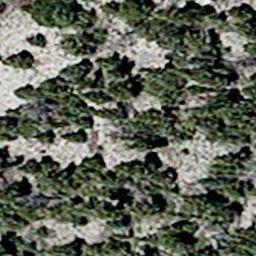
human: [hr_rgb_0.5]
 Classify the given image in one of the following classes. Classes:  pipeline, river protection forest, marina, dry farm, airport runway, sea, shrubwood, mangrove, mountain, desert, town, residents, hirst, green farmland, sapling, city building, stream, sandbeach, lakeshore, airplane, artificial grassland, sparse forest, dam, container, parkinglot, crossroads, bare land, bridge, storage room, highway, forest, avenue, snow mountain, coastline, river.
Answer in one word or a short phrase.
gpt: sparse forest